Question: I'm trying to fix the row height of frozen columns of JQGrid using <URL> article. I have been trying get it to work since couple of days now. I was succeeded up to some extend as grid loads properly but still I'm having issue when re-sizing the column headers.
Only the modification that I have done to the original code is that adding following condition to the fixPositionsOfFrozenDivs function.
> if (this.grid !== undefined) {
}
1. Load the grid.
2. Try to reduce the width of a column header which allows frozen column's height to be re-sized.
Following is my code:
'''
$.jgrid.no_legacy_api = true;
$.jgrid.useJSON = true;
//<![CDATA[
/*global $ */
/*jslint browser: true, nomen: true */
$(document).ready(function () {
var budgetType = $('#IntBudgetType').val();
var budgetExportJQGridDefaults = {
colNames: ['Item Control No', 'Budget Revision'],
shrinkToFit: false,
colModel: [
{
name: 'ItemCode', index: 'ItemCode', search: true, width: 190, cellattr: makeCellContentWrap, frozen: true, searchoptions: {
sopt: jqGridSearchOperationsFor.String,
},
searchrules: jqGridSearchRulesFor.DefaultMandatory
},
{
name: 'BudgetRevision', index: 'BudgetRevision', search: true, width: 120, searchtype: 'number', cellattr: makeCellContentWrap, searchoptions: {
sopt: jqGridSearchOperationsFor.Number
},
searchrules: jqGridSearchRulesFor.PositiveIntMandatory
},
],
pager: '#BudgetExportGridPager',
rowNum: paramFromView.PageSize,
sortname: paramFromView.SortName,
sortorder: paramFromView.SortOrder,
url: paramFromView.Url,
afterInsertRow: afterInsert,
loadComplete: function () {
fixPositionsOfFrozenDivs.call(this);
}
};
//Add filter only if it's available (an attempt to fire searchrules validations when loading)
if (paramFromView.hasFilter) {
budgetExportJQGridDefaults = $.extend({}, budgetExportJQGridDefaults, {
postData: {
filters: paramFromView.filterStr
},
search: paramFromView.hasFilter
})
}
var budgetExportJQGridSearchDefaults = {
};
budgetExportJQGridDefaults = $.extend({}, jqGridAppDefaults, budgetExportJQGridDefaults);
budgetExportJQGridSearchDefaults = $.extend({}, jqGridSearchDefauls, budgetExportJQGridSearchDefaults);
$('#BudgetExportGrid').jqGrid(budgetExportJQGridDefaults).navGrid('#BudgetExportGridPager', jqGridNavGridDefaultParameters,
{},
{},
{},
budgetExportJQGridSearchDefaults);
$("#BudgetExportGrid").jqGrid('setFrozenColumns');
function ResizeGridAfterScreenResize() {
$('#BudgetExportGrid').jqGrid('setGridWidth', $('#BudgetExportGrid').parents('.main-content').width() - 2);
}
function afterInsert(rowid, rowdata) {
var val = $(this).jqGrid('getCell', rowid, 'Error');;
if (val != '') {
$(this).jqGrid('setRowData', rowid, false, 'ui-state-error');
}
}
$(window).resize(function () {
clearTimeout(this.id);
this.id = setTimeout(function () {
ResizeGridAfterScreenResize();
}, 300);
});
//fire 1st time when page has loaded
ResizeGridAfterScreenResize();
//});
'use strict';
$grid = $("#list"),
resizeColumnHeader = function () {
var rowHight, resizeSpanHeight,
// get the header row which contains
headerRow = $(this).closest("div.ui-jqgrid-view")
.find("table.ui-jqgrid-htable>thead>tr.ui-jqgrid-labels");
// reset column height
headerRow.find("span.ui-jqgrid-resize").each(function () {
this.style.height = '';
});
// increase the height of the resizing span
resizeSpanHeight = 'height: ' + headerRow.height() + 'px !important; cursor: col-resize;';
headerRow.find("span.ui-jqgrid-resize").each(function () {
this.style.cssText = resizeSpanHeight;
});
// set position of the dive with the column header text to the middle
rowHight = headerRow.height();
headerRow.find("div.ui-jqgrid-sortable").each(function () {
var $div = $(this);
$div.css('top', (rowHight - $div.outerHeight()) / 2 + 'px');
});
},
fixPositionsOfFrozenDivs = function () {
var $rows;
if (this.grid !== undefined) {
if (this.grid.fbDiv !== undefined) {
$rows = $('>div>table.ui-jqgrid-btable>tbody>tr', this.grid.bDiv);
$('>table.ui-jqgrid-btable>tbody>tr', this.grid.fbDiv).each(function (i) {
var rowHight = $($rows[i]).height(), rowHightFrozen = $(this).height();
if ($(this).hasClass("jqgrow")) {
$(this).height(rowHight);
rowHightFrozen = $(this).height();
if (rowHight !== rowHightFrozen) {
$(this).height(rowHight + (rowHight - rowHightFrozen));
}
}
});
$(this.grid.fbDiv).height(this.grid.bDiv.clientHeight);
$(this.grid.fbDiv).css($(this.grid.bDiv).position());
}
if (this.grid.fhDiv !== undefined) {
$rows = $('>div>table.ui-jqgrid-htable>thead>tr', this.grid.hDiv);
$('>table.ui-jqgrid-htable>thead>tr', this.grid.fhDiv).each(function (i) {
var rowHight = $($rows[i]).height(), rowHightFrozen = $(this).height();
$(this).height(rowHight);
rowHightFrozen = $(this).height();
if (rowHight !== rowHightFrozen) {
$(this).height(rowHight + (rowHight - rowHightFrozen));
}
});
$(this.grid.fhDiv).height(this.grid.hDiv.clientHeight);
$(this.grid.fhDiv).css($(this.grid.hDiv).position());
}
}
},
fixGboxHeight = function () {
var gviewHeight = $("#gview_" + $.jgrid.jqID(this.id)).outerHeight(),
pagerHeight = $(this.p.pager).outerHeight();
$("#gbox_" + $.jgrid.jqID(this.id)).height(gviewHeight + pagerHeight);
gviewHeight = $("#gview_" + $.jgrid.jqID(this.id)).outerHeight();
pagerHeight = $(this.p.pager).outerHeight();
$("#gbox_" + $.jgrid.jqID(this.id)).height(gviewHeight + pagerHeight);
};
$grid.jqGrid('gridResize', {
minWidth: 450,
stop: function () {
fixPositionsOfFrozenDivs.call(this);
fixGboxHeight.call(this);
}
});
$grid.bind("jqGridResizeStop", function () {
resizeColumnHeader.call(this);
fixPositionsOfFrozenDivs.call(this);
fixGboxHeight.call(this);
});
resizeColumnHeader.call($grid[0]);
$grid.jqGrid('setFrozenColumns');
$grid.triggerHandler("jqGridAfterGridComplete");
fixPositionsOfFrozenDivs.call($grid[0]);
});
//]]>
'''
This is how it displays when re-sizing column headers.

What am I doing wrong here?
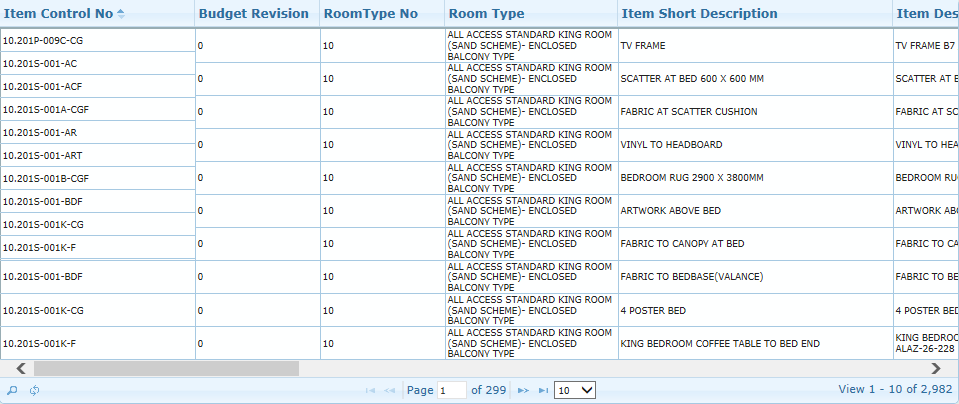
Answer: Try <URL>.
: The code which you posted seems be combination of an old code with the code from my demo. The problem exist in the line '$grid = $("#list")'. I use in my demo the grid with 'id="list"', but you use the grid with 'id="BudgetExportGrid"'. So '$grid.bind("jqGridResizeStop", ...)' is not work. You should just use the correct id and the problem with resizing should be fixed.